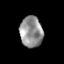
Tissue: prostate
Cell type: T cells
Senescence score: 0.3452
Nuclear area (px): 690
Mean DAPI intensity: 146.075